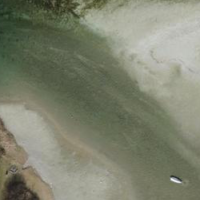
EUNIS habitat code: 14
Species observed at this site:
Alcedo atthis
Sylvia borin
Limosa lapponica
Limosa limosa
Aegithalos caudatus
Sylvia atricapilla
Larus cachinnans
Spinus spinus
Poecile palustris
Larus michahellis
Ardea alba
Erithacus rubecula
Tringa glareola
Tringa erythropus
Tringa nebularia
Periparus ater
Anas acuta
Tringa ochropus
Himantopus himantopus
Cyanistes caeruleus
Chloris chloris
Larus canus
Pyrrhula pyrrhula
Hydroprogne caspia
Passer domesticus
Pandion haliaetus
Mareca penelope
Passer montanus
Calidris alpina
Calidris canutus
Spatula clypeata
Mareca strepera
Mergus merganser
Milvus milvus
Arenaria interpres
Milvus migrans
Phylloscopus trochilus
Motacilla alba
Numenius arquata
Plegadis falcinellus
Actitis hypoleucos
Oenanthe oenanthe
Anas crecca
Emberiza citrinella
Prunella modularis
Gallinago gallinago
Chroicocephalus ridibundus
Muscicapa striata
Phylloscopus collybita
Luscinia megarhynchos
Gallinula chloropus
Lymnocryptes minimus
Sitta europaea
Falco tinnunculus
Acrocephalus scirpaceus
Ficedula hypoleuca
Anas platyrhynchos
Alopochen aegyptiaca
Aythya ferina
Streptopelia decaocto
Aythya fuligula
Regulus ignicapilla
Aythya marila
Carduelis carduelis
Phalacrocorax carbo
Mergellus albellus
Ciconia nigra
Ciconia ciconia
Corvus corone
Bucephala clangula
Pernis apivorus
Cygnus olor
Cuculus canorus
Phoenicurus ochruros
Corvus corax
Branta bernicla
Haliaeetus albicilla
Riparia riparia
Sturnus vulgaris
Troglodytes troglodytes
Corvus frugilegus
Turdus merula
Circus aeruginosus
Hirundo rustica
Turdus pilaris
Sterna hirundo
Regulus regulus
Calidris pugnax
Coccothraustes coccothraustes
Delichon urbicum
Tachybaptus ruficollis
Certhia brachydactyla
Podiceps cristatus
Turdus philomelos
Fulica atra
Falco subbuteo
Anthus spinoletta
Dendrocopos major
Podiceps nigricollis
Turdus viscivorus
Falco peregrinus
Buteo buteo
Anthus pratensis
Turdus iliacus
Alauda arvensis
Pica pica
Garrulus glandarius
Columba livia
Saxicola rubicola
Picus viridis
Charadrius hiaticula
Motacilla cinerea
Accipiter gentilis
Fringilla coelebs
Tadorna tadorna
Coloeus monedula
Columba palumbus
Fringilla montifringilla
Parus major
Larus argentatus
Anser anser
Ichthyaetus melanocephalus
Accipiter nisus